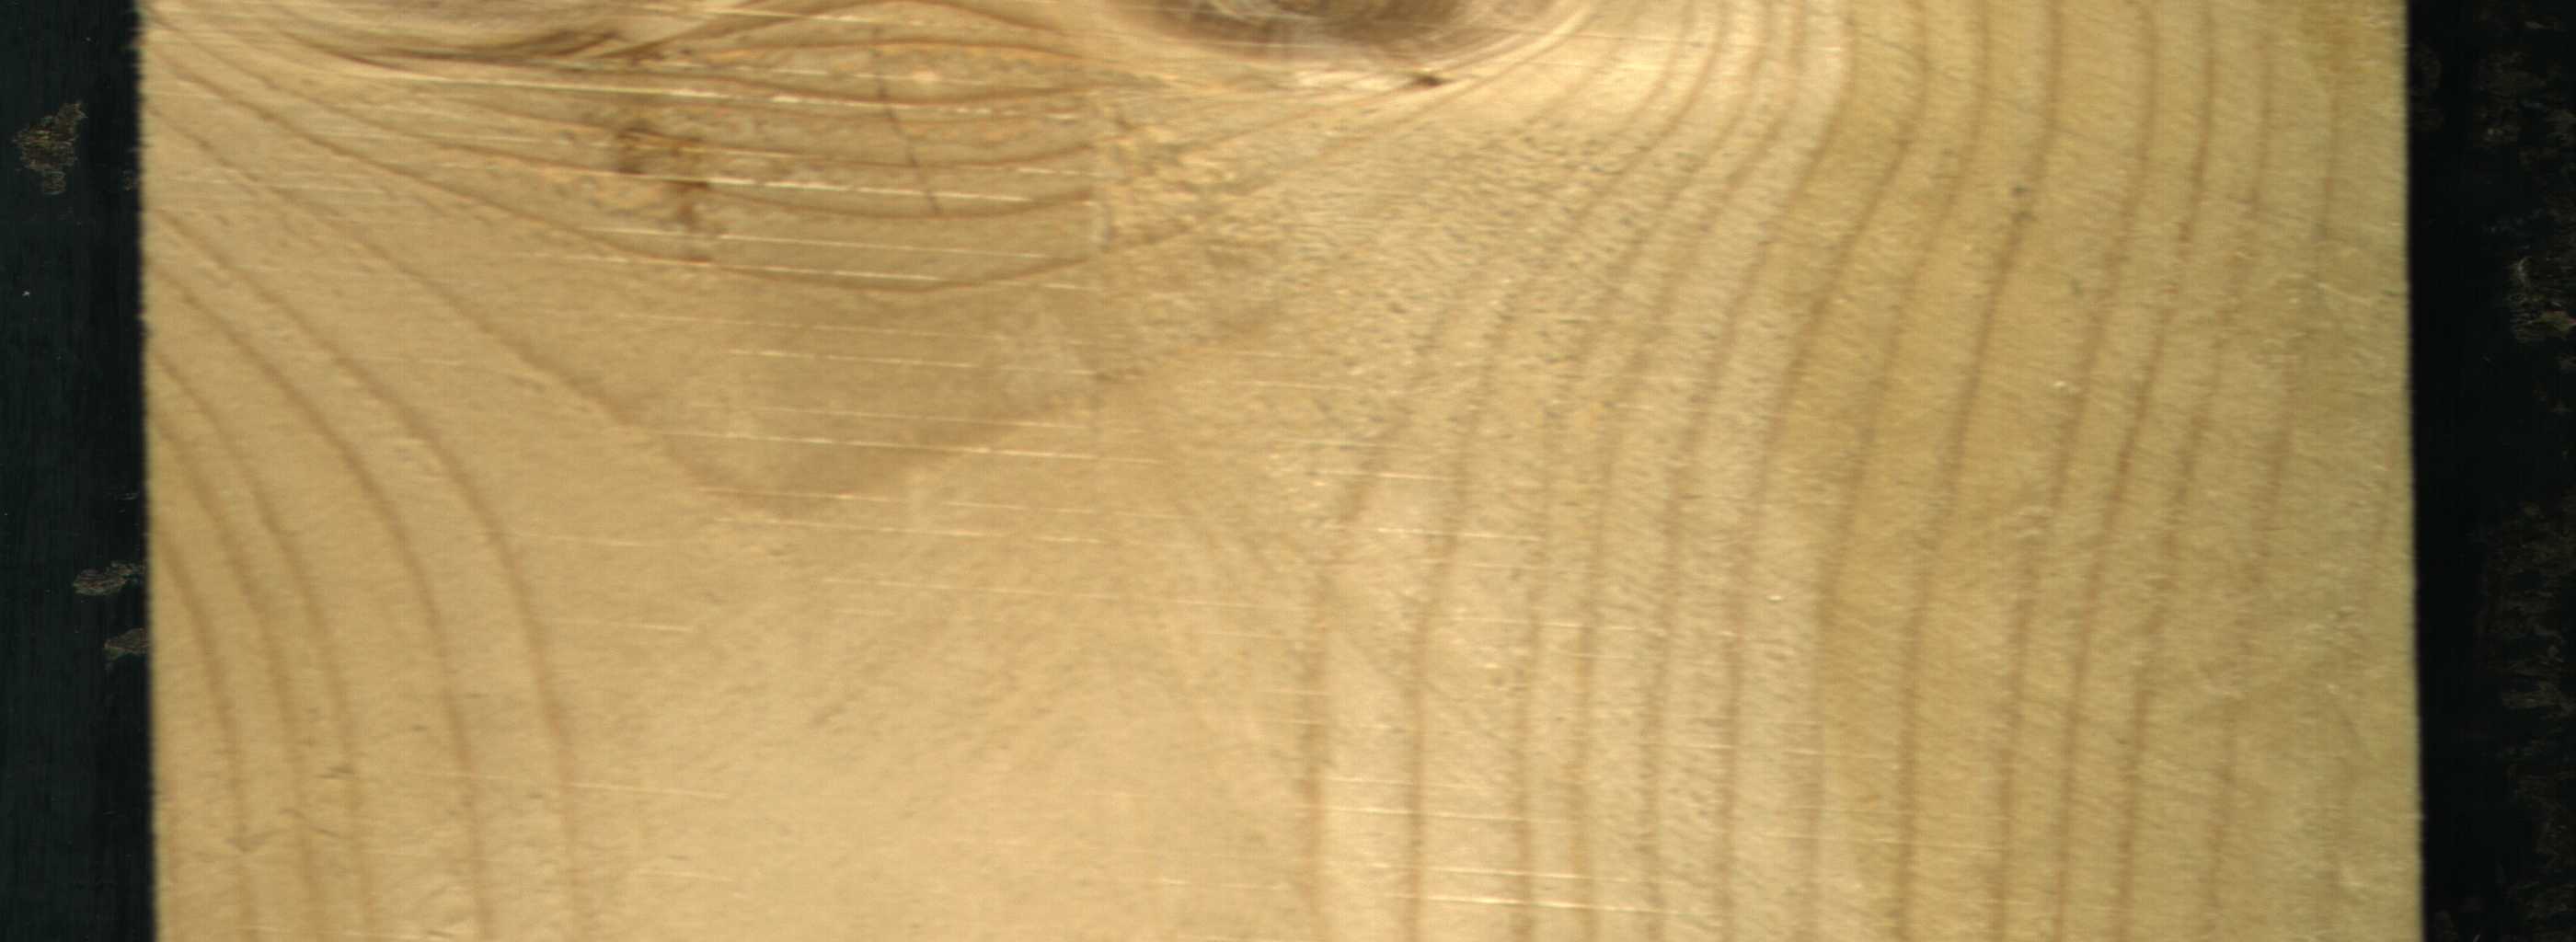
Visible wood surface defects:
Live_Knot
Live_Knot